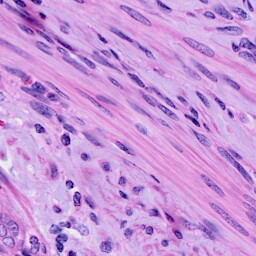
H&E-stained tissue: Cervix